Question: I'm trying to show red color in full screen.
If I use 'edgesIgnoringSafeArea(.all)' the screen automatically becomes scrolling enabled, which I don't want. Can you please advise me how to show red color on full screen without scrolling and without stretching because i change the color to image.
Any help would be greatly appreciated.
---
Sample code is given below.
'''
import SwiftUI
struct PageSetup: View {
@State private var tabSelection = 0
var body: some View {
ZStack {
TabView(selection: $tabSelection) {
ForEach(0..<5) { index in
ZStack {
Color.red
Text("\(index)")
}
}
}
.tabViewStyle(PageTabViewStyle())
.onAppear {
UIScrollView.appearance().bounces = false
}
.tabViewStyle(PageTabViewStyle())
}
}
}
'''
---
Output

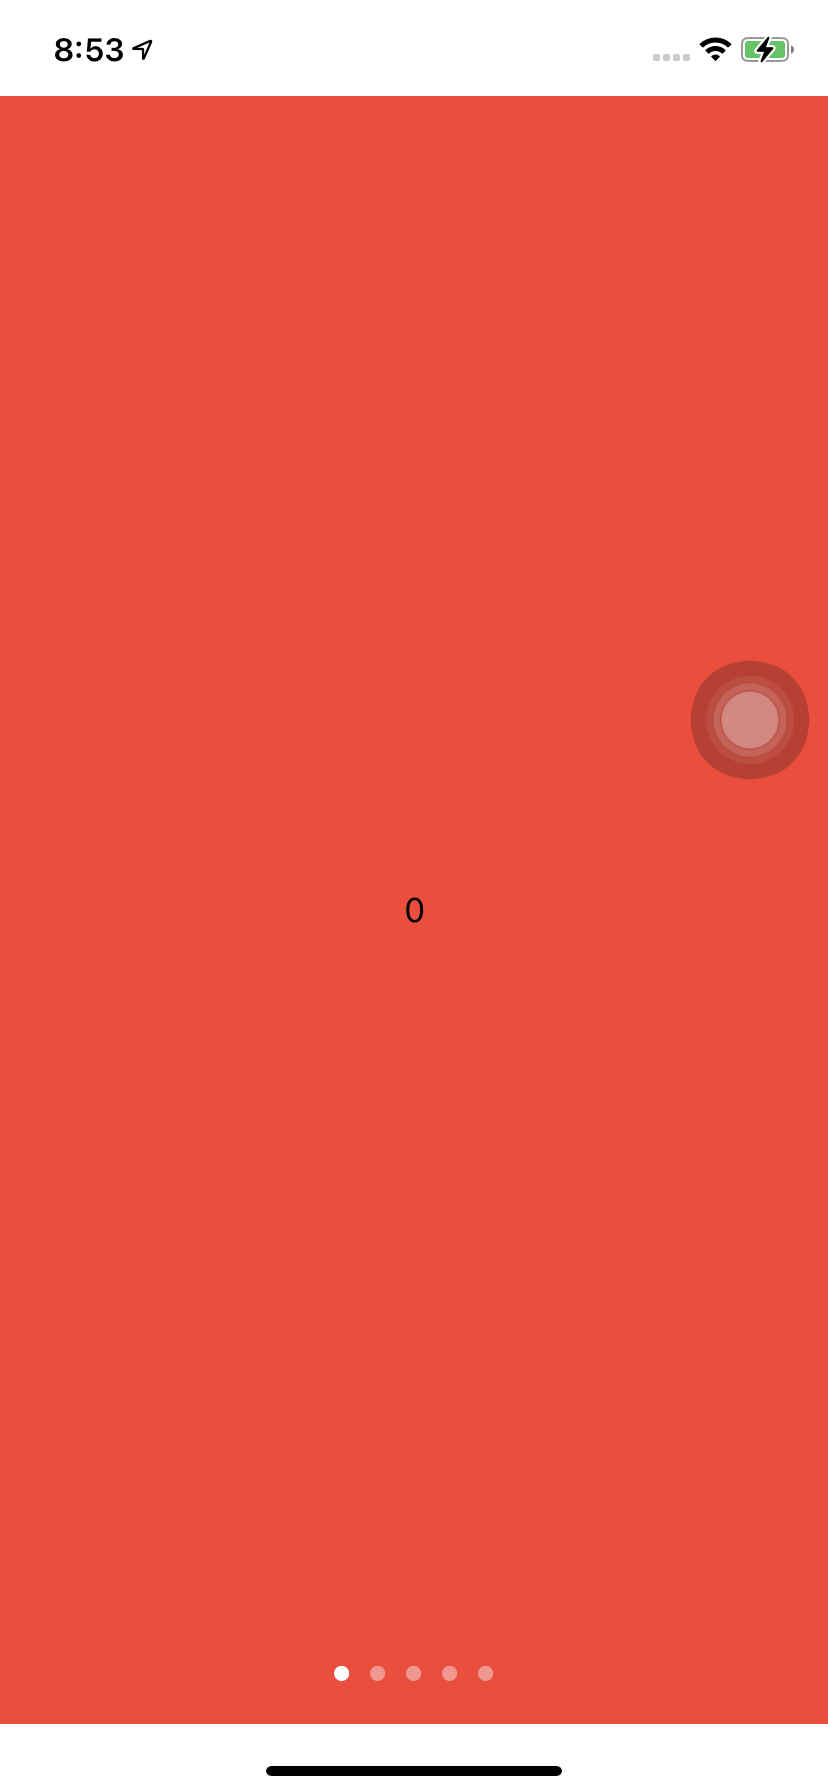
Answer: If I understood what you wanted correctly, you are using 'ZStack' and 'Color' in wrong place. Your 'body' should be like this code sample.
---
'''
struct PageSetup: View {
@State private var tabSelection = 0
var body: some View {
ZStack {
getColorForPage().ignoresSafeArea()
TabView (selection: $tabSelection) {
ForEach(0..<5){ index in
Text("\(index)")
}
}
.tabViewStyle(PageTabViewStyle())
.onAppear {
UIScrollView.appearance().bounces = false
}
}
}
func getColorForPage() -> Color {
if tabSelection == 0 {
return Color.red
} else if tabSelection == 1 {
return Color.blue
} else {
return Color.orange
}
}
}
'''